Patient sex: F
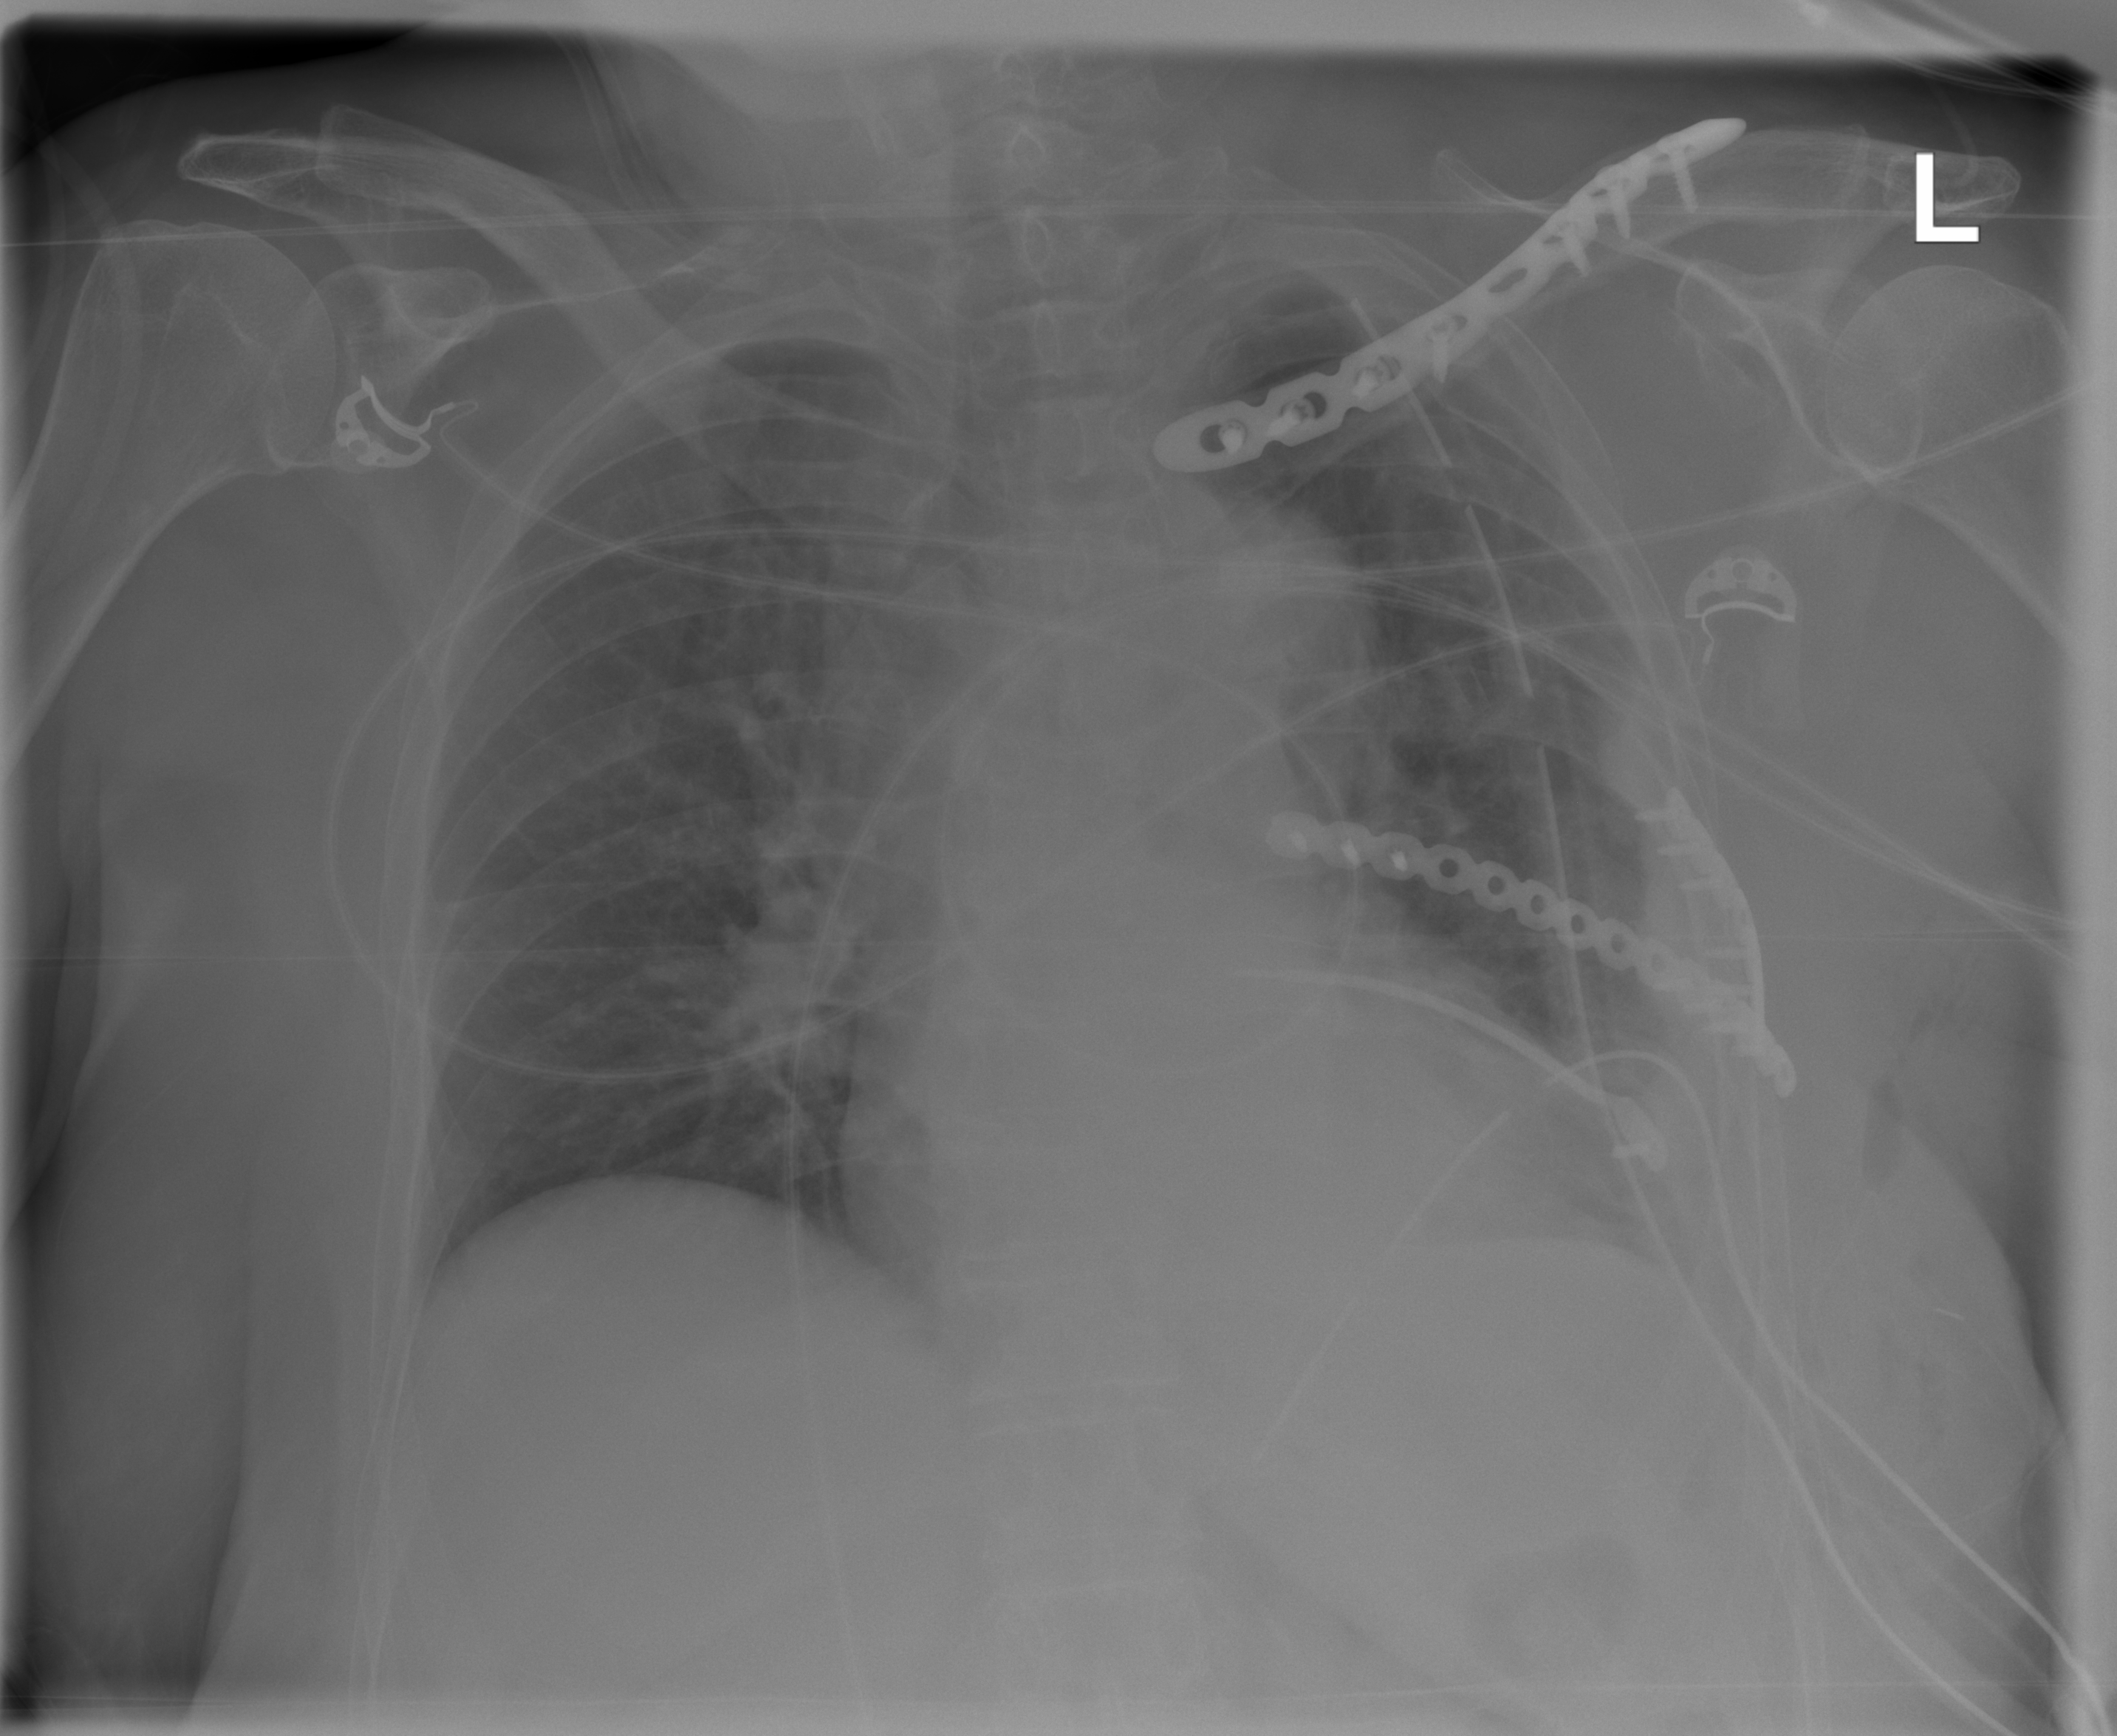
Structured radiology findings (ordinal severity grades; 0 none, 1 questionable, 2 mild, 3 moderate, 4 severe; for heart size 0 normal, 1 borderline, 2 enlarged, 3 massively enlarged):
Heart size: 0
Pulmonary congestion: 2
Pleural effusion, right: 0
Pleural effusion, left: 2
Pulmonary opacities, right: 0
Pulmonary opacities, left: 0
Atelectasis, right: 2
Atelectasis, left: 2